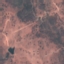
Land use / land cover class: HerbaceousVegetation